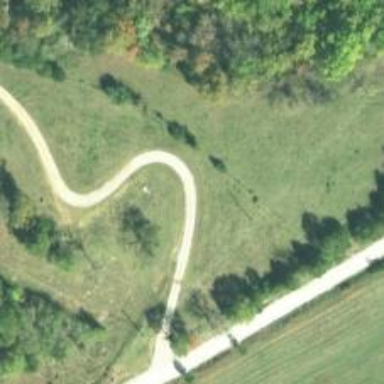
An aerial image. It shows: Driveway leading to service road.